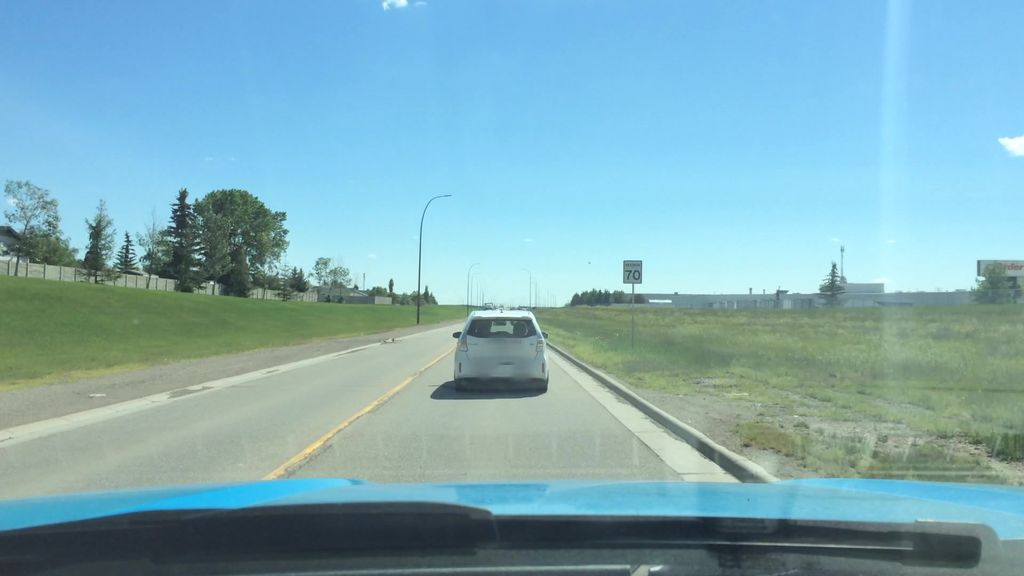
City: calgary